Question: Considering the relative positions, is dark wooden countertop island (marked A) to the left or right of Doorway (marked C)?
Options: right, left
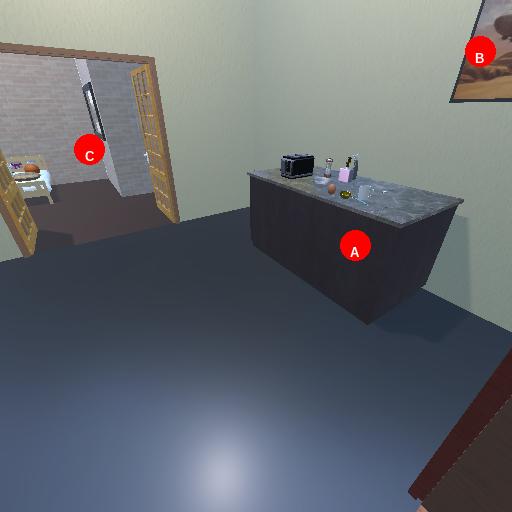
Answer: right